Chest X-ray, PA view. Patient: 64 years old, sex F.
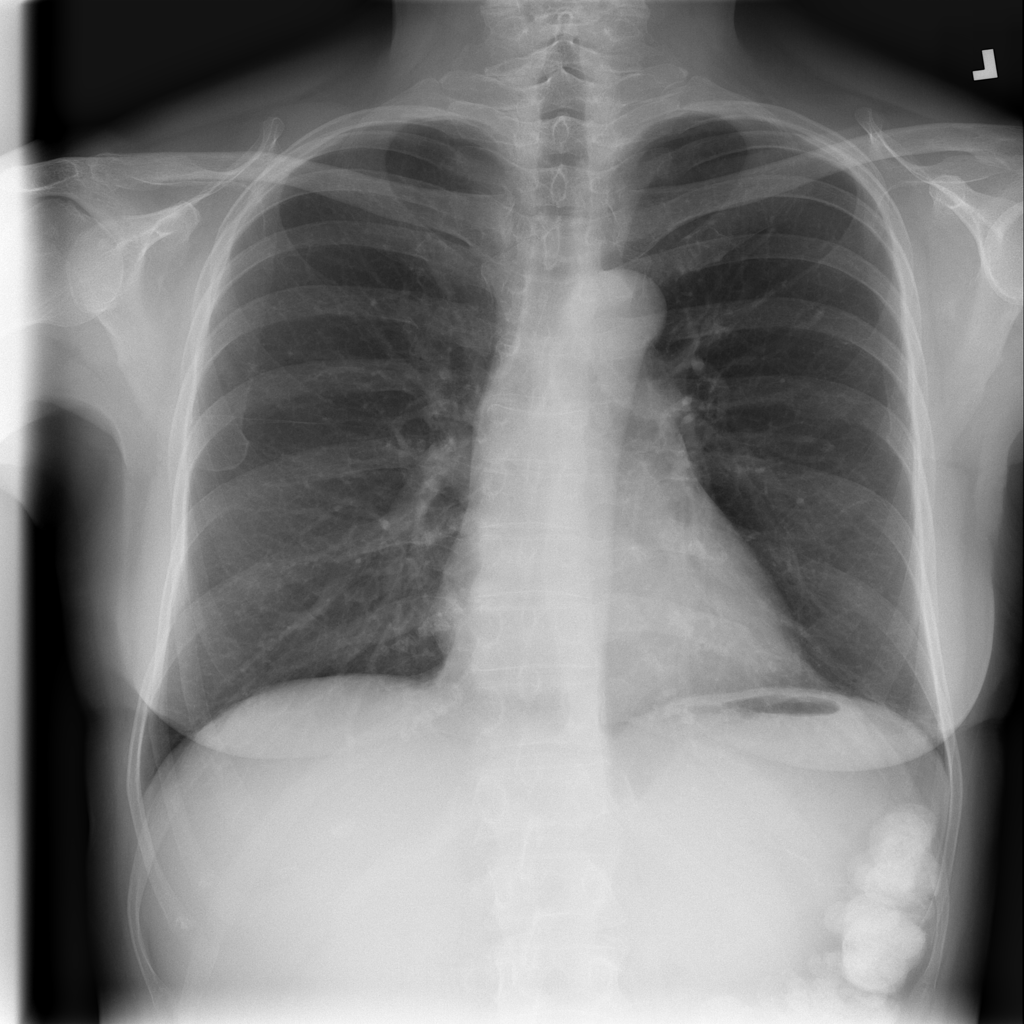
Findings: No Finding